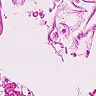
Metastatic tissue present: no